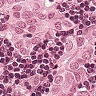
Metastatic tissue present: yes